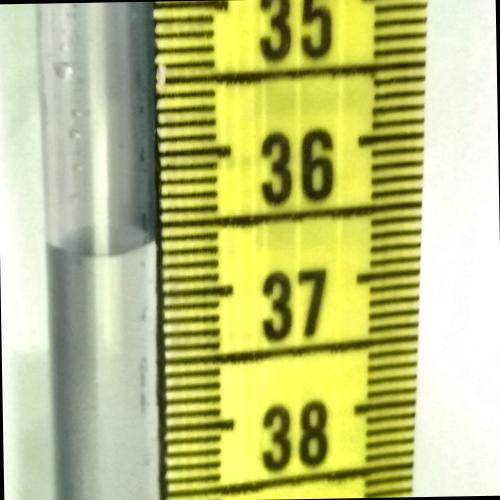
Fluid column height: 36.6 cm